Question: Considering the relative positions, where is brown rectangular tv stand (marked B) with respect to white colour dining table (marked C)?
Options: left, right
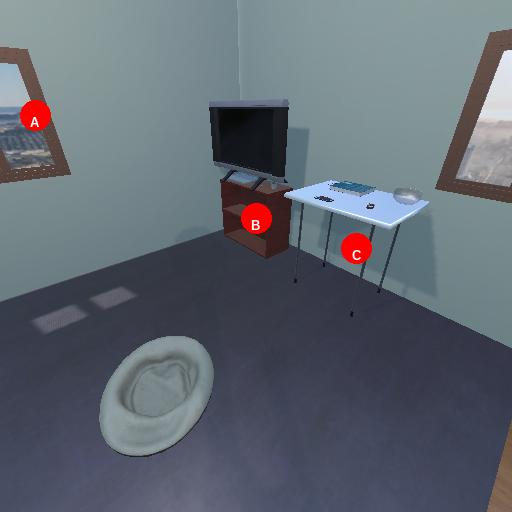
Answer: left